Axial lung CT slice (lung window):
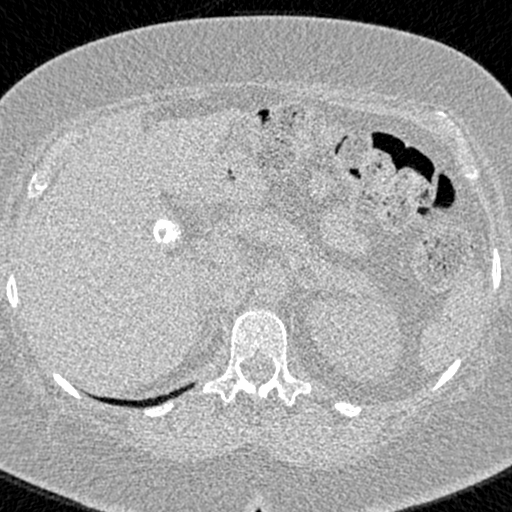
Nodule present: no